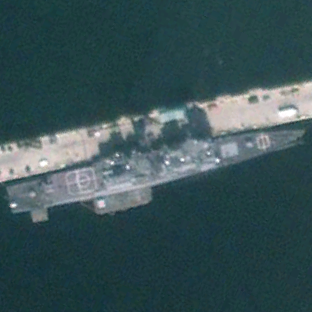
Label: cruiser